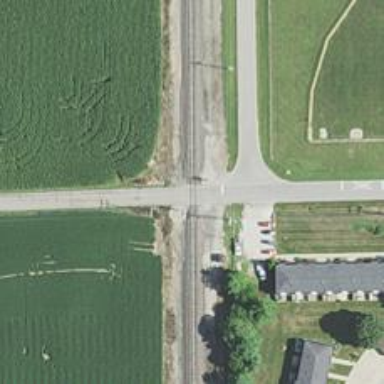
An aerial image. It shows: Level crossing along the railway.